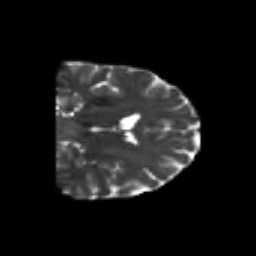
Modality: T2w
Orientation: coronal
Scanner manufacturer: siemens
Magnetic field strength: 3 T
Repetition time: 6.8 s
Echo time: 0.093 s